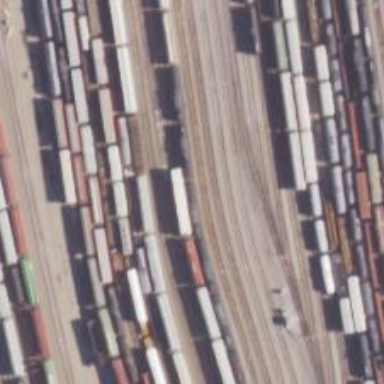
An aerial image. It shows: Railway yard used for servicing trains.